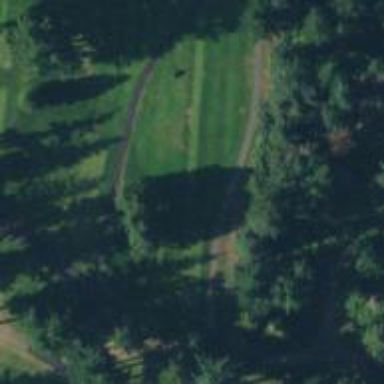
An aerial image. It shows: Pathway for golfing.